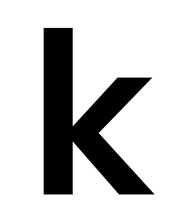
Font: InstrumentSans_SemiBold